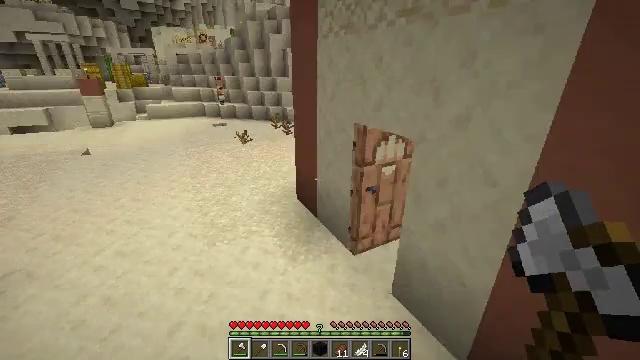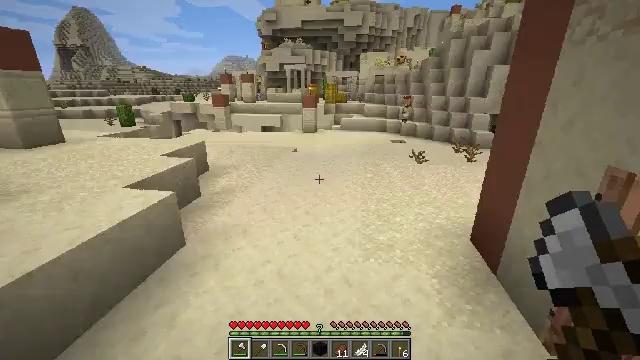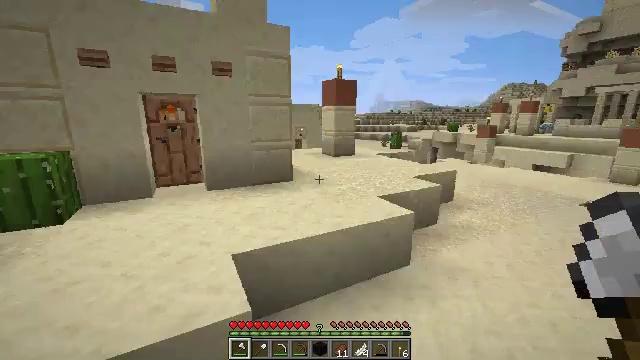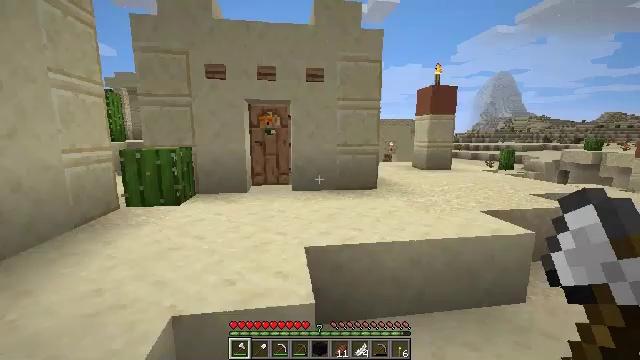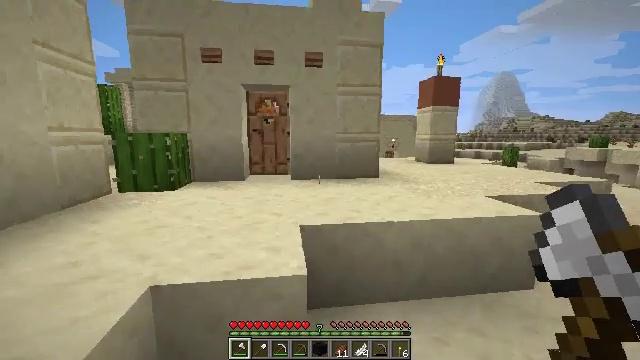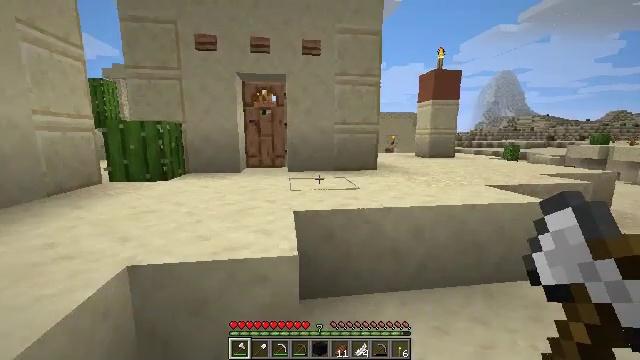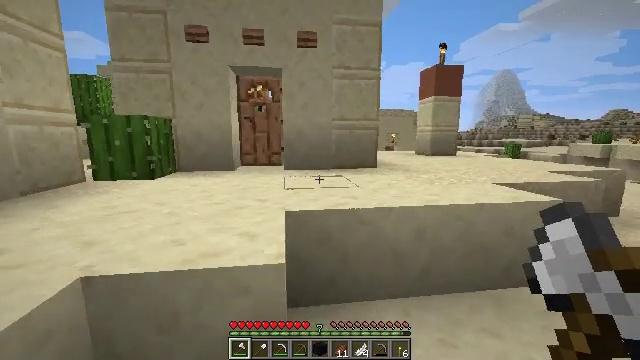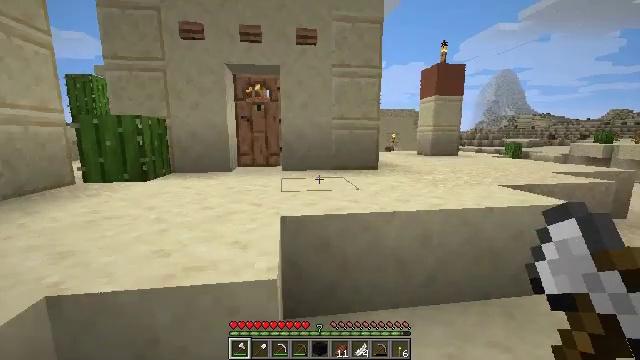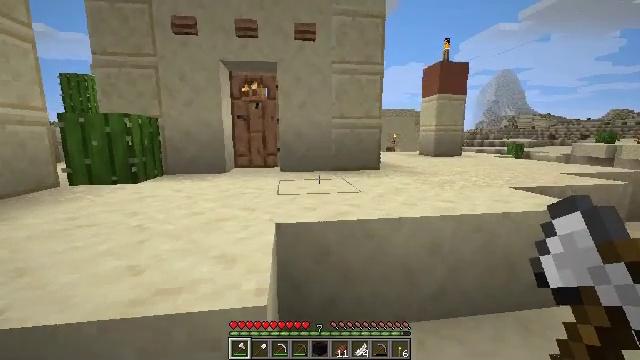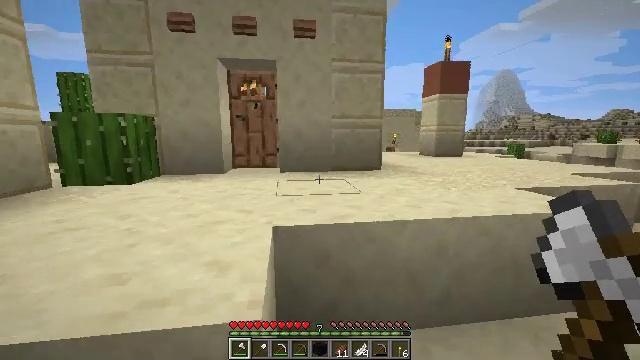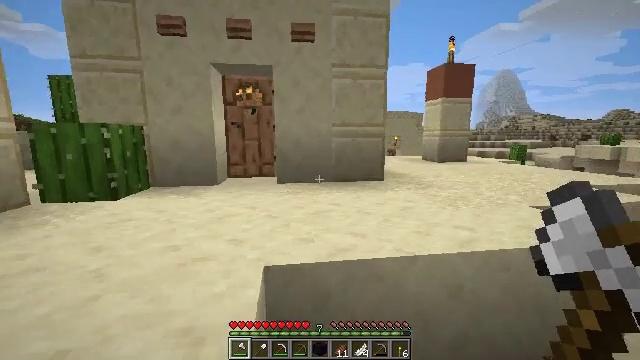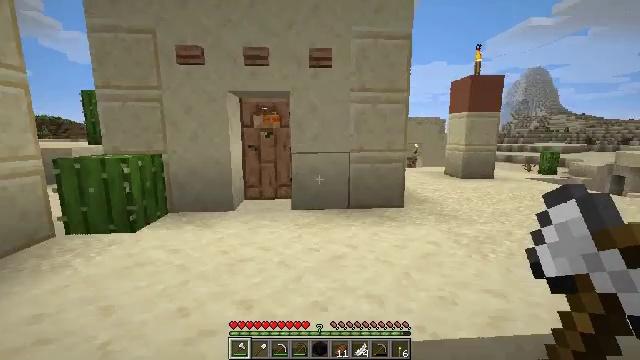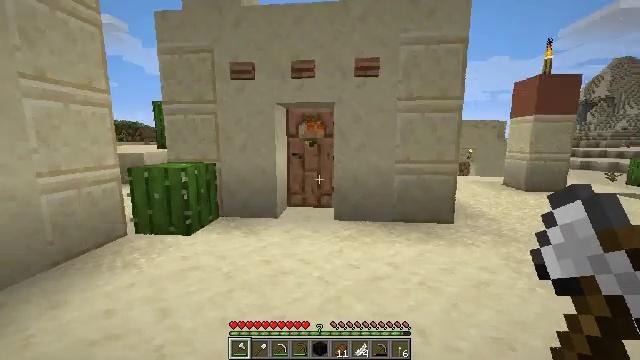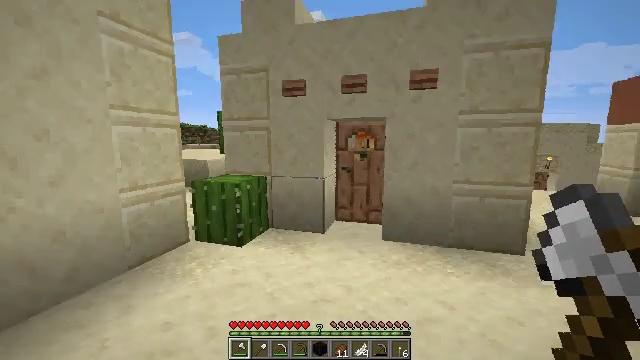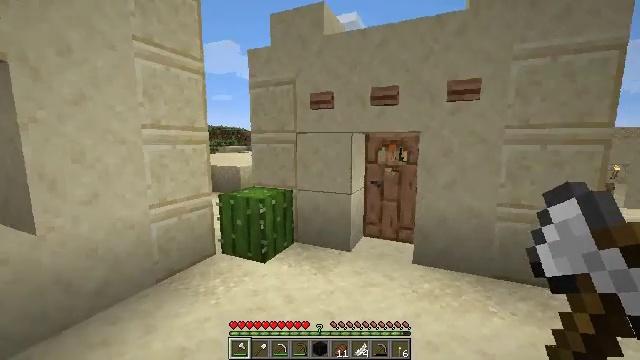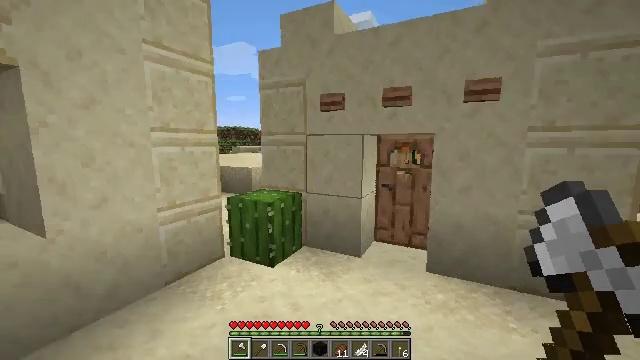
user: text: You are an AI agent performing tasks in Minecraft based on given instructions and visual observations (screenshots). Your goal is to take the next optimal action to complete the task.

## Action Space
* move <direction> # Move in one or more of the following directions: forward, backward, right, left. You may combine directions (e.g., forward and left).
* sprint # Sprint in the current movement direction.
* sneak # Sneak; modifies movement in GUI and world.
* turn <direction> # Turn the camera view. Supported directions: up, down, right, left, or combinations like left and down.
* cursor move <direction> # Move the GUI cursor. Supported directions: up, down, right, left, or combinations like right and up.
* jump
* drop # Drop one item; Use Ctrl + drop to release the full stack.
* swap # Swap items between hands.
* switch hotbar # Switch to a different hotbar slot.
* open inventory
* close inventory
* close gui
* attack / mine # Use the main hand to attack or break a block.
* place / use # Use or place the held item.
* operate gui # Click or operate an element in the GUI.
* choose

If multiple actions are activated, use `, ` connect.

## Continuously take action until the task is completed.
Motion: motion action
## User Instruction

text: Recycle the white glazed terracotta block.
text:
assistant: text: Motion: move forward and move left, turn left and up
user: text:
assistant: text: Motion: move forward and move left, turn left and up
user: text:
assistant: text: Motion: move forward, turn left and up
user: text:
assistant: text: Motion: move forward
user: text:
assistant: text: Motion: move forward
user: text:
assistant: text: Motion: move forward
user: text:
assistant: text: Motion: move forward
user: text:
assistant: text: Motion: move forward
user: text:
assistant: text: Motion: move forward
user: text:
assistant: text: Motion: move forward, jump
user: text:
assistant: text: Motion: move forward, turn left, jump
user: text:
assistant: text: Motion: move forward, turn left, jump
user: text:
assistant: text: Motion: move forward, turn left, jump
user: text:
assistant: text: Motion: move forward, turn left, jump
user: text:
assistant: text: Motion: move forward, turn left
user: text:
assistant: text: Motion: move forward, turn left
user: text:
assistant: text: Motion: move forward
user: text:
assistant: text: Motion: move forward
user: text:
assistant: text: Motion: move forward
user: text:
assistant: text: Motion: move forward, turn right
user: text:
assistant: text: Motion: move forward, turn right
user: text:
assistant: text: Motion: move forward, turn right
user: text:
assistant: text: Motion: move forward, turn right
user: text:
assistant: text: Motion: move forward
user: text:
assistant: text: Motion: move forward
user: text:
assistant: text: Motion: move forward
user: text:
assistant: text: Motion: move forward
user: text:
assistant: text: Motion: move forward, use / place
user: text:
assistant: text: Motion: move forward, use / place
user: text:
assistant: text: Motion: move forward, turn right and down